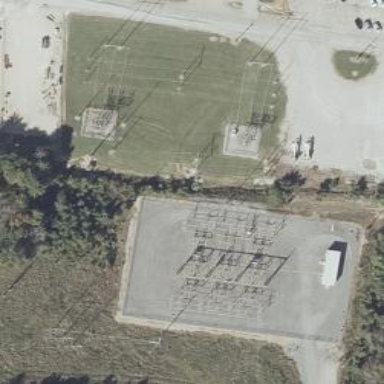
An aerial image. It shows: Switch for power supply.